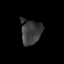
Tissue: prostate
Cell type: T cells
Senescence score: 0.3194
Nuclear area (px): 510
Mean DAPI intensity: 58.68